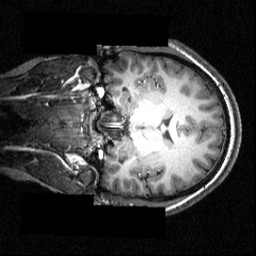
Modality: T1w
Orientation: coronal
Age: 20
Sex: female
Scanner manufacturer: siemens
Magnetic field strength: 3.951 T
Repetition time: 1.5 s
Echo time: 0.00335 s